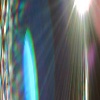
Label: sunburn